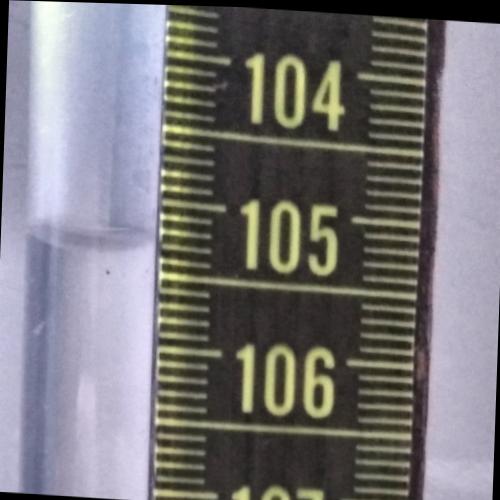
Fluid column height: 105.3 cm